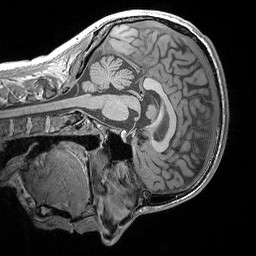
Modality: T1w
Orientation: sagittal
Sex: male
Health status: healthy
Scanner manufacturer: siemens
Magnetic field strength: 3 T
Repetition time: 1.84 s
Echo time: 0.00296 s